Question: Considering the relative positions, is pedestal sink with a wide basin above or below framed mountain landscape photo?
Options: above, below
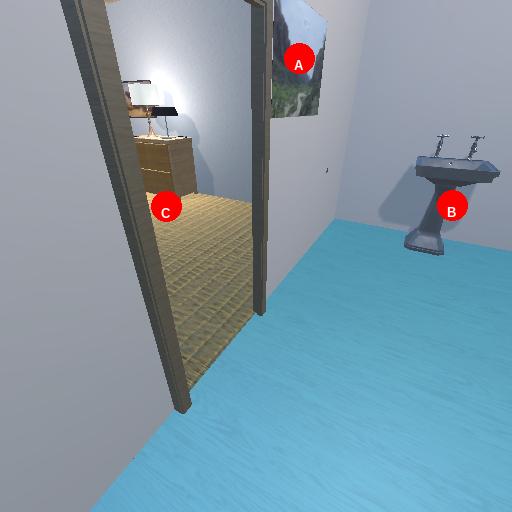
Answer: above